A spectrogram of one vibration snapshot from a rotating bearing is shown (time on one axis, frequency on the other). What is the most likely bearing condition (normal, inner_race, outer_race, ball)?
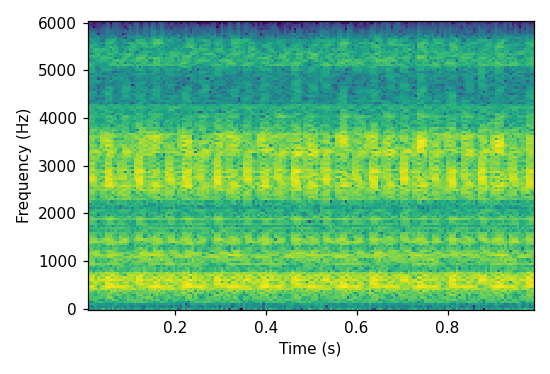
Answer: outer_race